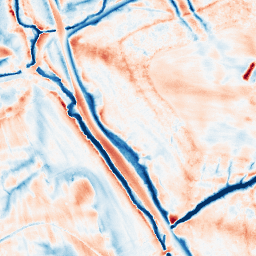
Category: edge_preserving
Decomposition family: guided
Decomposition parameters: radius: 8
eps: 0.001
Upsampling method: regularized
Upsampling parameters: scale: 4
lambda_reg: 0.01
Upsampling scale: 4